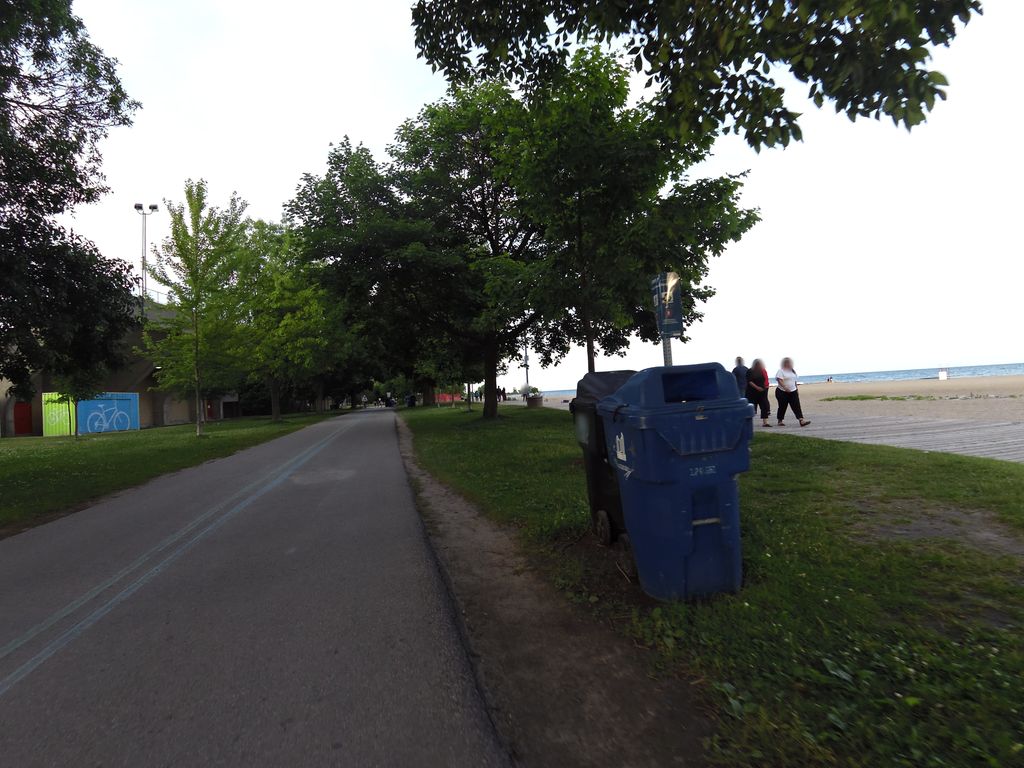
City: toronto